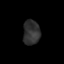
Tissue: lung
Cell type: T cells
Senescence score: 0.1662
Nuclear area (px): 410
Mean DAPI intensity: 48.434